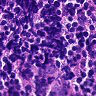
Metastatic tissue present: no